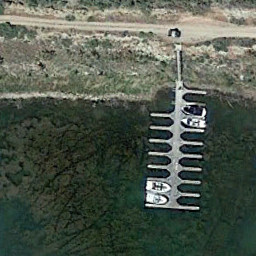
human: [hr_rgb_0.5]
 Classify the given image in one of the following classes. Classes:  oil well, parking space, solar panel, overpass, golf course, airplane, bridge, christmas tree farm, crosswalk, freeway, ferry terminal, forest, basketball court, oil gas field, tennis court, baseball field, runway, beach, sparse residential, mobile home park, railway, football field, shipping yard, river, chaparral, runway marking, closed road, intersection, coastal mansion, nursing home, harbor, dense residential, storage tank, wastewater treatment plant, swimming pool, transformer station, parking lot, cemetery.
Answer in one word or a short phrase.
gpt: ferry terminal